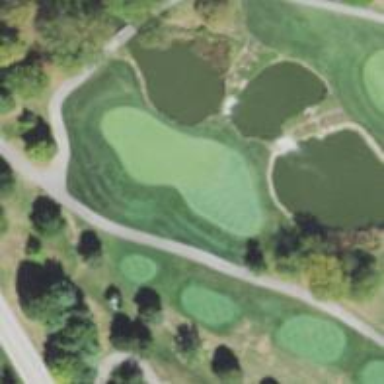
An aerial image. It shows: Grassy area designated as golf fairway.